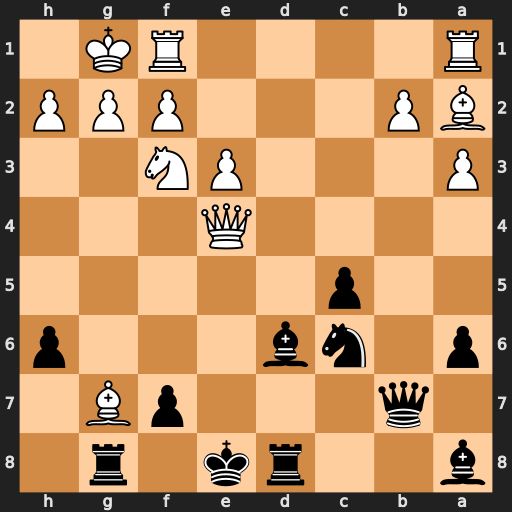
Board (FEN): b2rk1r1/1q3pB1/p1nb3p/2p5/4Q3/P3PN2/BP3PPP/R4RK1
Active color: b
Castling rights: -
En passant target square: -
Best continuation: Ne7